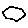
Label: hexagon